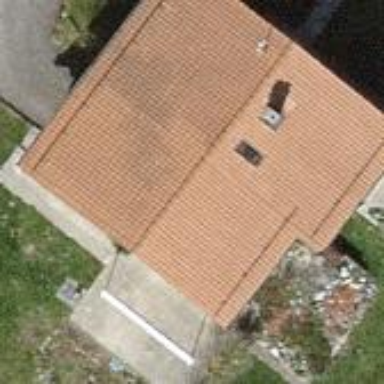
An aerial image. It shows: Simple and straightforward house.